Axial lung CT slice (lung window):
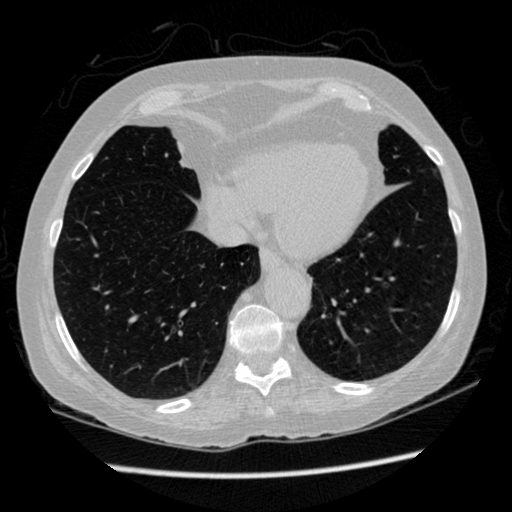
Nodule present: no